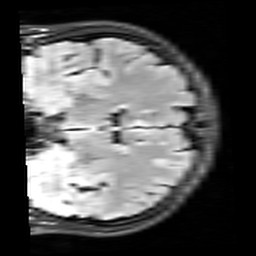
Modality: FLAIR
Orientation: coronal
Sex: male
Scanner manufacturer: siemens
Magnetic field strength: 3 T
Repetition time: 10 s
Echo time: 0.09 s